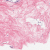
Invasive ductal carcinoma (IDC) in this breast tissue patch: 0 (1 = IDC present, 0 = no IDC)